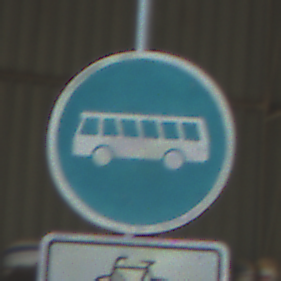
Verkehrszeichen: Busssonderstreifen
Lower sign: EinspurigeFahrzeugeFrei5
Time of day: Midday
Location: Indoor (Urban)
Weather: NotSpecified
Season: NotSpecified
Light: Natural